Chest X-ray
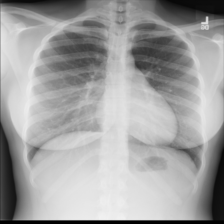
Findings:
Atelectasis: negative
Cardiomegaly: negative
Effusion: negative
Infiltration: negative
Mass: negative
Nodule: negative
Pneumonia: negative
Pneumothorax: negative
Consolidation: negative
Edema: negative
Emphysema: negative
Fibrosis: negative
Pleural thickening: negative
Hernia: negative